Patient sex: F
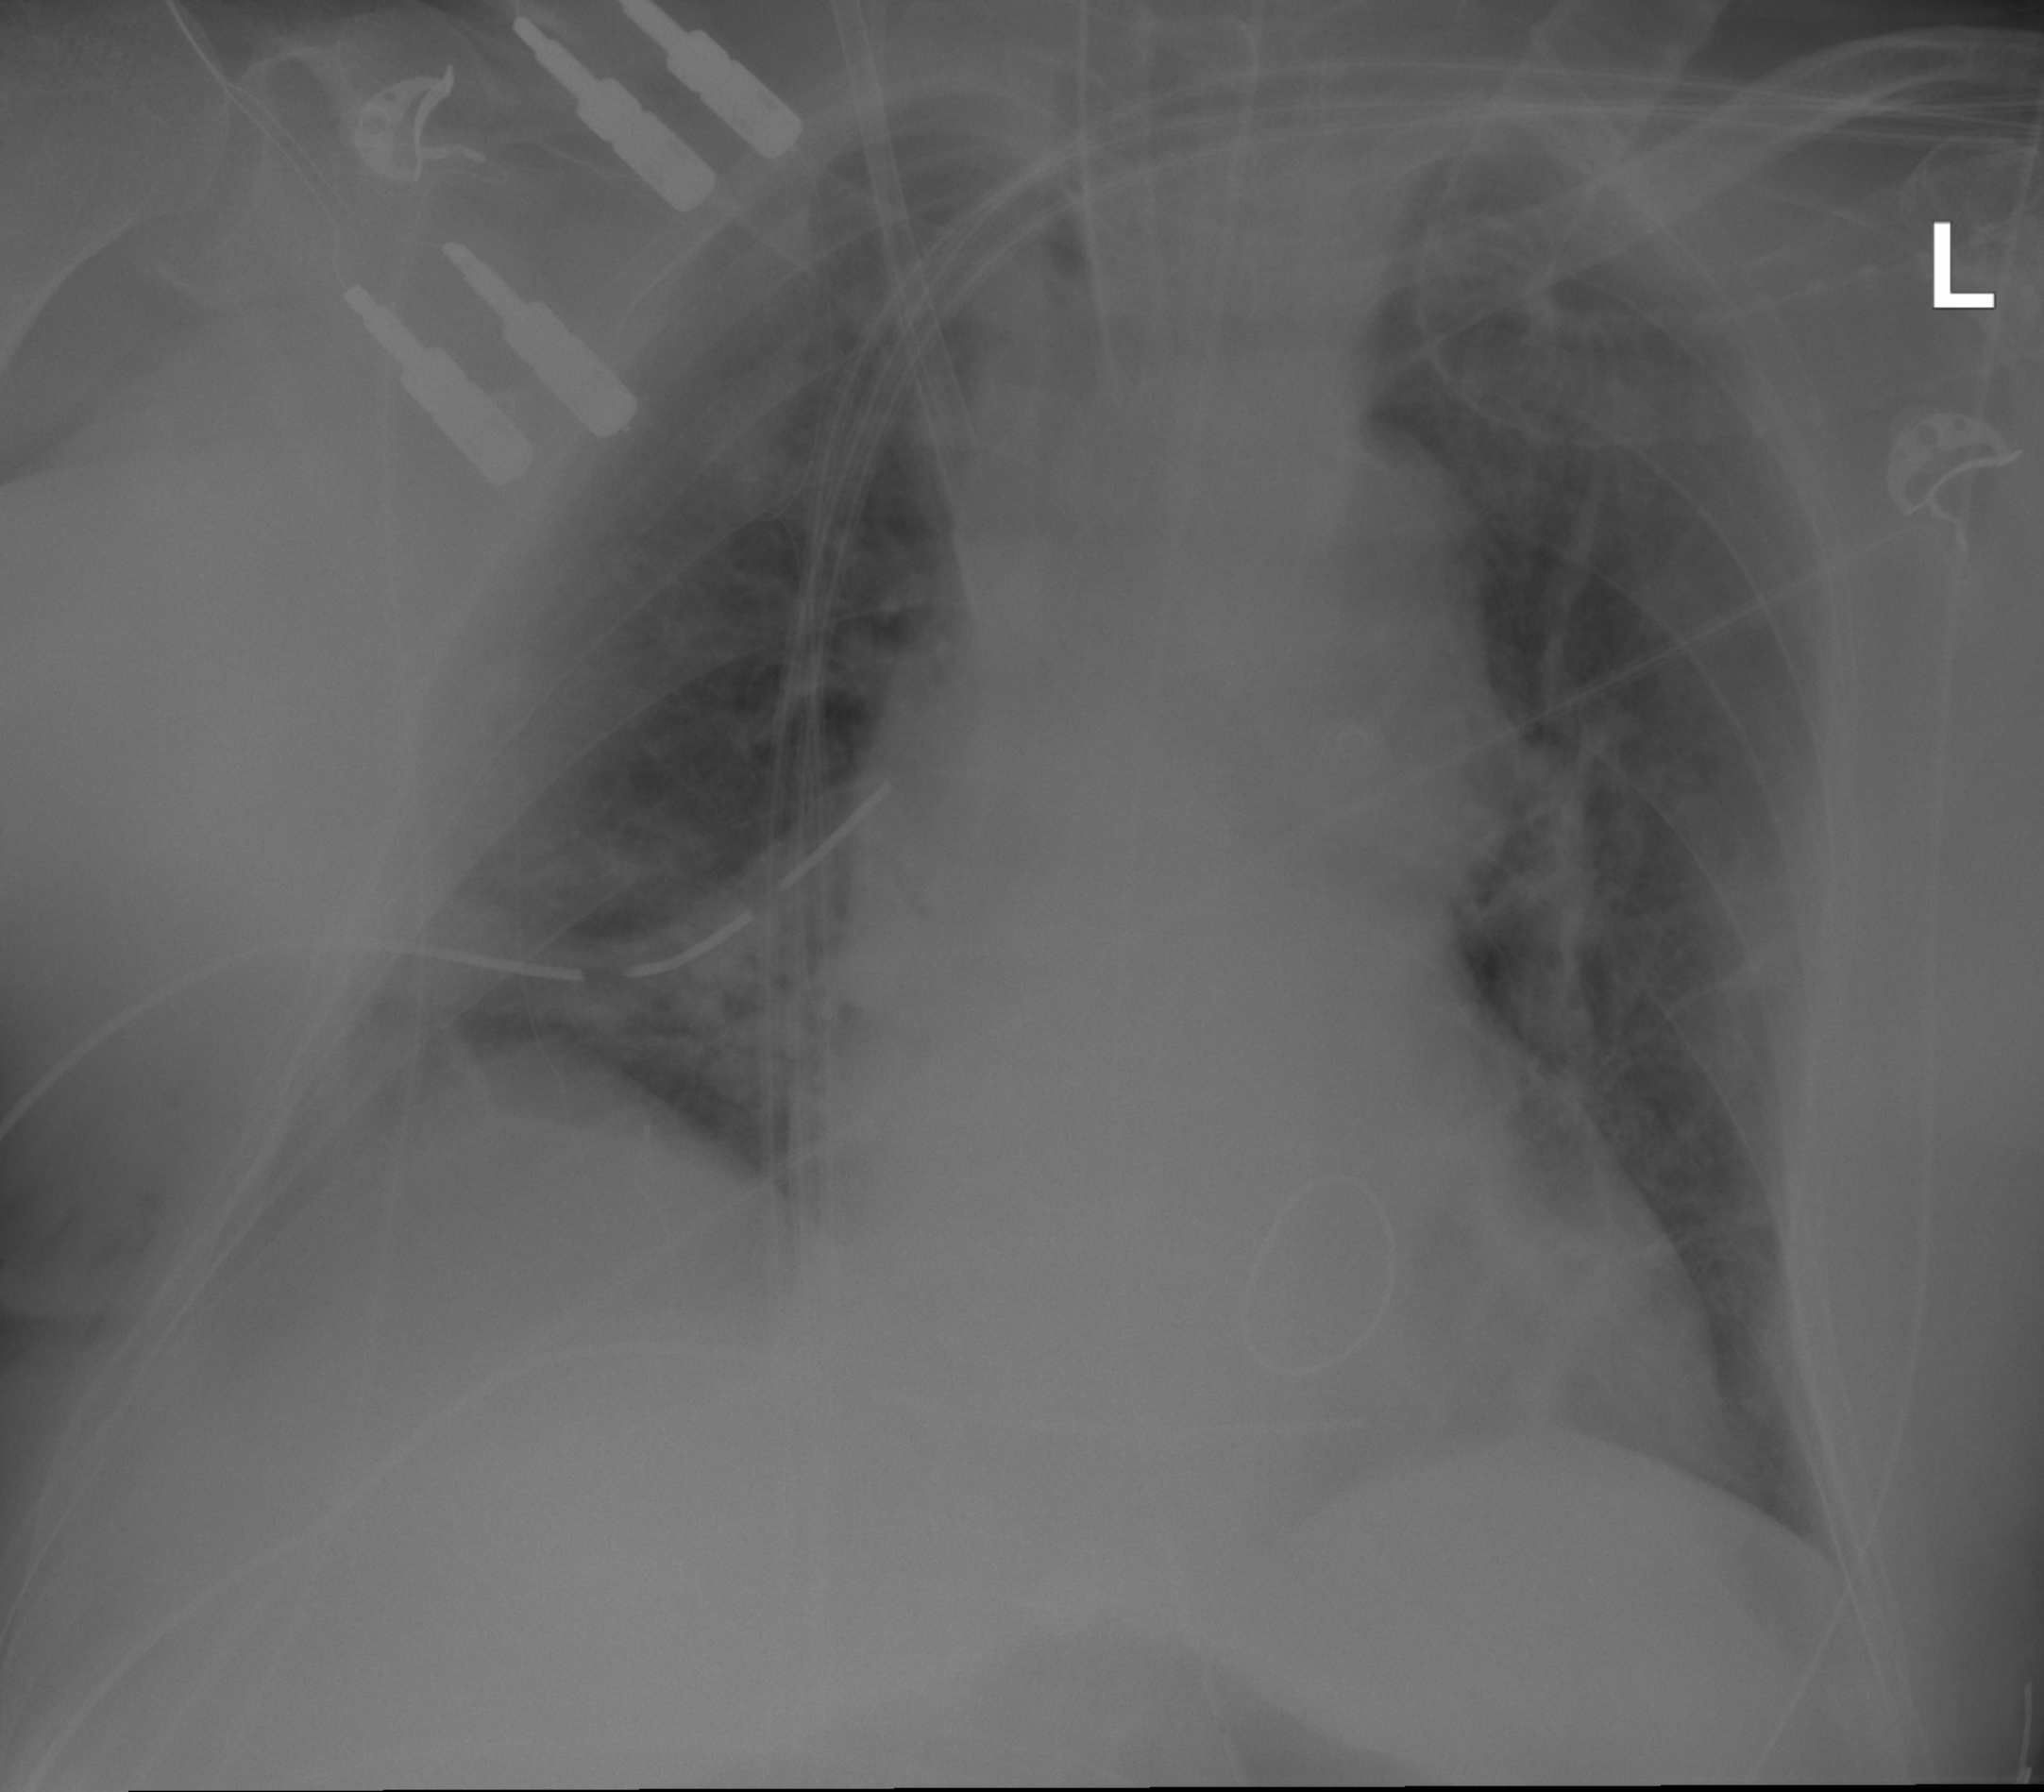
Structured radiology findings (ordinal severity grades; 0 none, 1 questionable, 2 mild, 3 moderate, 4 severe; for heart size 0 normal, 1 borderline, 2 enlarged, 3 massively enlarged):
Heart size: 0
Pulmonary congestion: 0
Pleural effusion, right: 1
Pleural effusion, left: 0
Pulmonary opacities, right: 0
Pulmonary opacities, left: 0
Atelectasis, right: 2
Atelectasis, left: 1